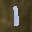
Label: 1